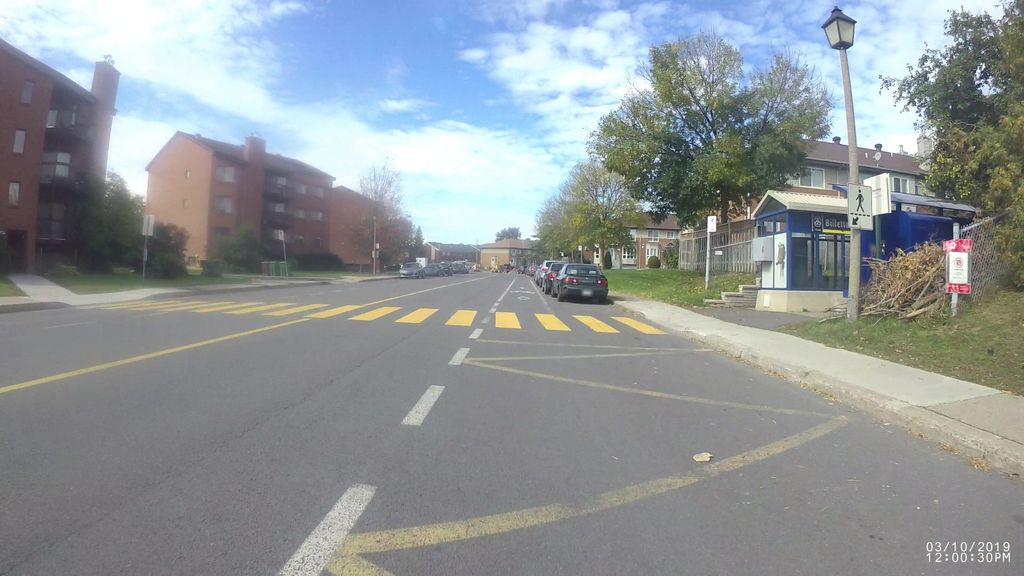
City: montreal